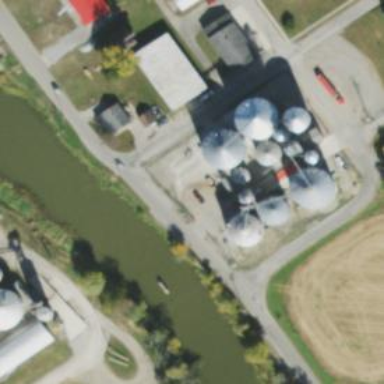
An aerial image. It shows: Silo.